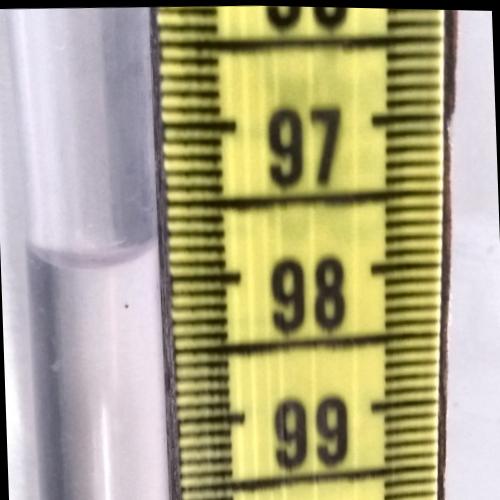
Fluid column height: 97.9 cm